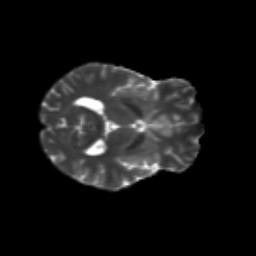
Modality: T2w
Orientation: axial
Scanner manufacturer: siemens
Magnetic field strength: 3 T
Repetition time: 9.2 s
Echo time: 0.084 s